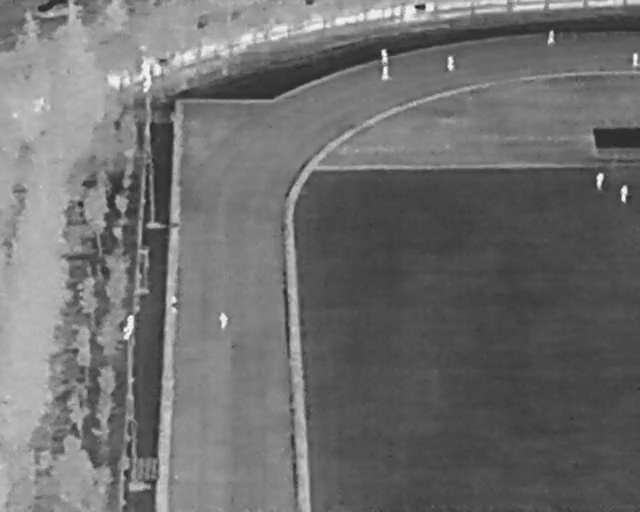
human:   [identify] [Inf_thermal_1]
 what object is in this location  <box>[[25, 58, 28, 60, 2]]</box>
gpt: <ref>1 medium person at the left</ref>

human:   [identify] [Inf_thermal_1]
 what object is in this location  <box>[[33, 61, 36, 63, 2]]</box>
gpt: <ref>1 medium person at the center</ref>

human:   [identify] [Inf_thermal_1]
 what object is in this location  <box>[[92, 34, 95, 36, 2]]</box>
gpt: <ref>1 small person at the right</ref>

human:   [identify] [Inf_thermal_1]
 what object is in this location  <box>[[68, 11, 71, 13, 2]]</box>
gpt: <ref>1 medium person at the top right</ref>

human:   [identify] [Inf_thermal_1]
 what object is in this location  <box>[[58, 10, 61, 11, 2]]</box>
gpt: <ref>1 medium person at the top</ref>